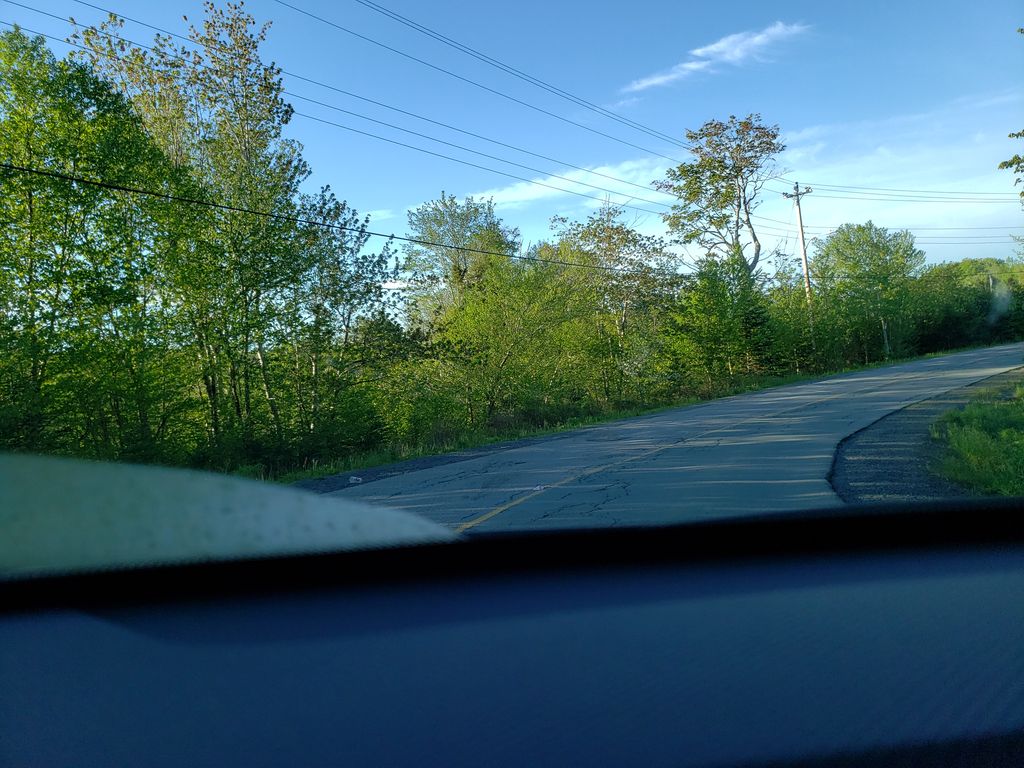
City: halifax